Field crop: maize
Growth stage: 2
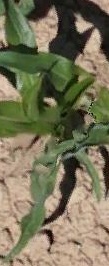
Species: maize